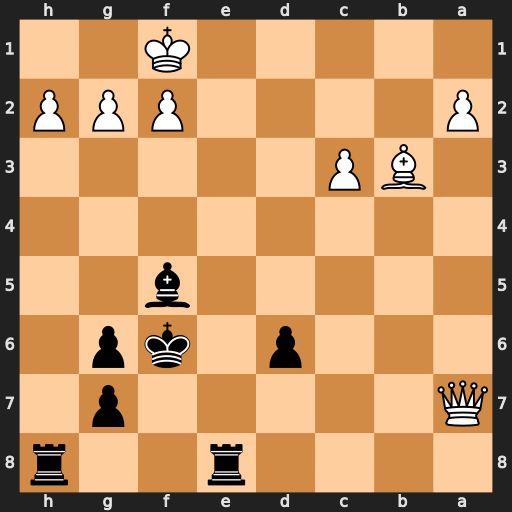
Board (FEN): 4r2r/Q5p1/3p1kp1/5b2/8/1BP5/P4PPP/5K2
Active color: b
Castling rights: -
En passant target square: -
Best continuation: Bd3+ Kg1 Re1#